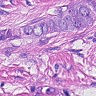
Metastatic tissue present: yes